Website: apple
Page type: account-selection
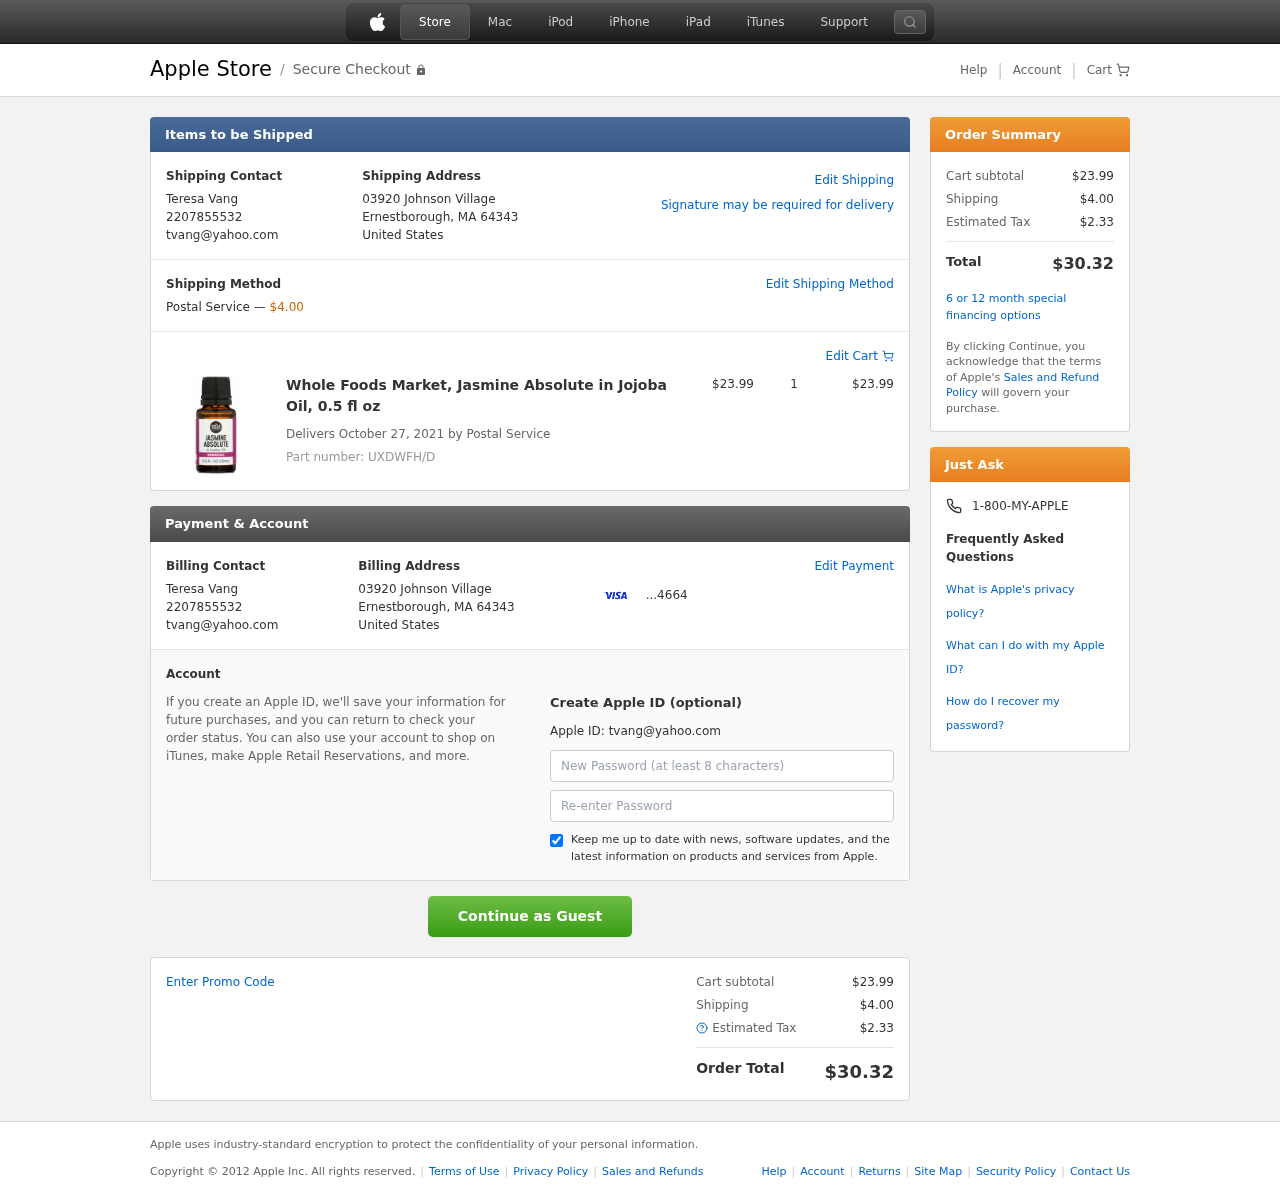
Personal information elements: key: PII_CARD_LAST4
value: ...4664
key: PII_CITY_STATE_ZIP
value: Ernestborough, MA 64343
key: PII_COUNTRY
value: United States
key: PII_EMAIL
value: tvang@yahoo.com
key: PII_FULLNAME
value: Teresa Vang
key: PII_PHONE
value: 2207855532
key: PII_STREET
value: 03920 Johnson Village
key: PII_FIRSTNAME
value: Teresa
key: PII_LASTNAME
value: Vang
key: PII_FULLNAME2
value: Teresa Vang
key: PII_FULLNAME3
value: Teresa Vang
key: PII_FIRSTNAME2
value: Teresa
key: PII_FIRSTNAME3
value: Teresa
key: PII_LASTNAME2
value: Vang
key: PII_LASTNAME3
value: Vang
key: PII_FIRSTNAME_DERIVED
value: Teresa
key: PII_LASTNAME_DERIVED
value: Vang
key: PII_FULLNAME_DERIVED
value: Teresa Vang
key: PII_NAME_FULL_DERIVED
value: Teresa Vang
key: PII_PHONE_LINE
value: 5532
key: PII_PHONE_SUFFIX
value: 5532
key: PII_PHONE2
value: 2207855532
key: PII_PHONE3
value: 2207855532
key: PII_PHONE_NUMERIC
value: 2207855532
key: PII_PHONE_LINE_NUMERIC
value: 5532
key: PII_PHONE_SUFFIX_NUMERIC
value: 5532
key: PII_PHONE2_NUMERIC
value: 2207855532
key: PII_PHONE3_NUMERIC
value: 2207855532
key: PII_PHONE_DIGITS
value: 2207855532
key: PII_PHONE_LAST4
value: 5532
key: PII_EMAIL2
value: tvang@yahoo.com
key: PII_EMAIL3
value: tvang@yahoo.com
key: PII_STREET2
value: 03920 Johnson Village
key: PII_CITY_STATE_ZIP2
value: Ernestborough, MA 64343
Product elements: key: PRODUCT1_NAME
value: Whole Foods Market, Jasmine Absolute in Jojoba Oil, 0.5 fl oz
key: PRODUCT1_PRICE
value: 23.99
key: PRODUCT1_QUANTITY
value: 1
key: PRODUCT_PART_NUMBER
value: Part number: UXDWFH/D
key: PRODUCT_TOTAL
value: $23.99
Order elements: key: ORDER_SHIPPING_COST
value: $4.00
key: ORDER_DELIVERY_DATE
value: Delivers October 27, 2021 by Postal Service
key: ORDER_SUBTOTAL
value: $23.99
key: ORDER_TAX
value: $2.33
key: ORDER_TOTAL
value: $30.32